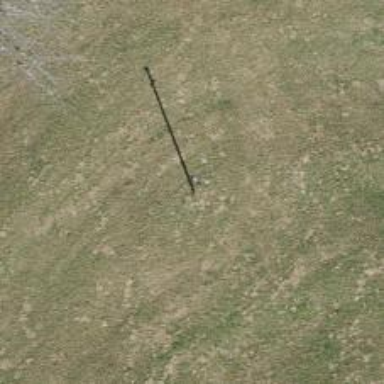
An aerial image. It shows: Three cables of power line.